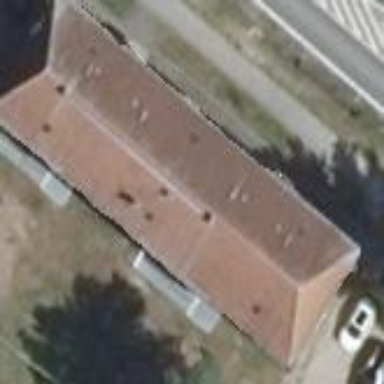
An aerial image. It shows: Apartments building with hipped roof oriented along the structure.